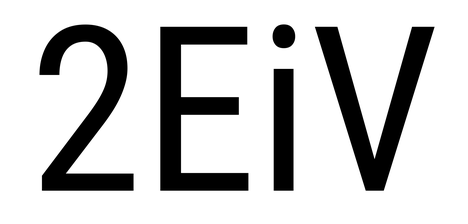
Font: Roboto_Condensed_Regular